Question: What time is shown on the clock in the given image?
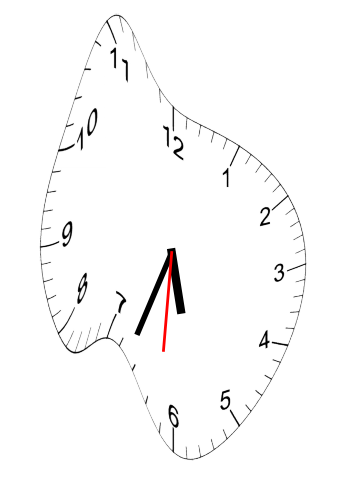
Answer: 05:33:31